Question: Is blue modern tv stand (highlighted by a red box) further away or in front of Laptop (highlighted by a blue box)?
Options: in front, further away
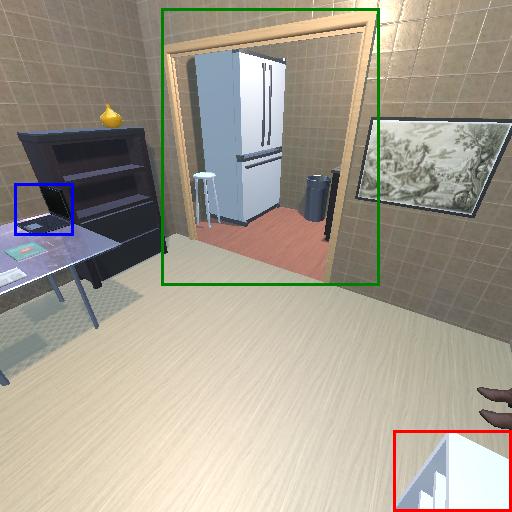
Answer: in front